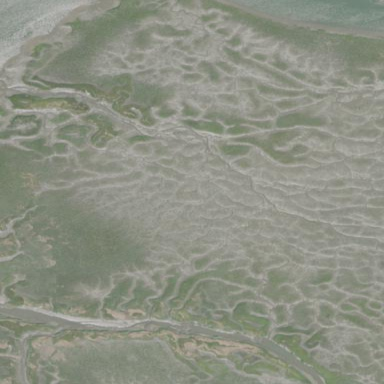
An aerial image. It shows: Tidal marsh wetland.